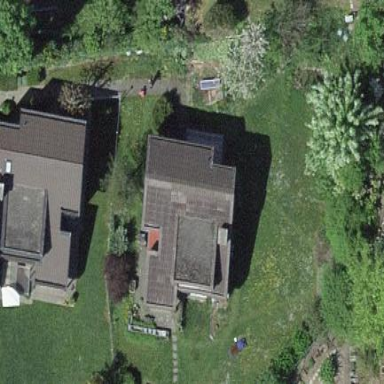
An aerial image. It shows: Residential building.